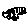
Label: car